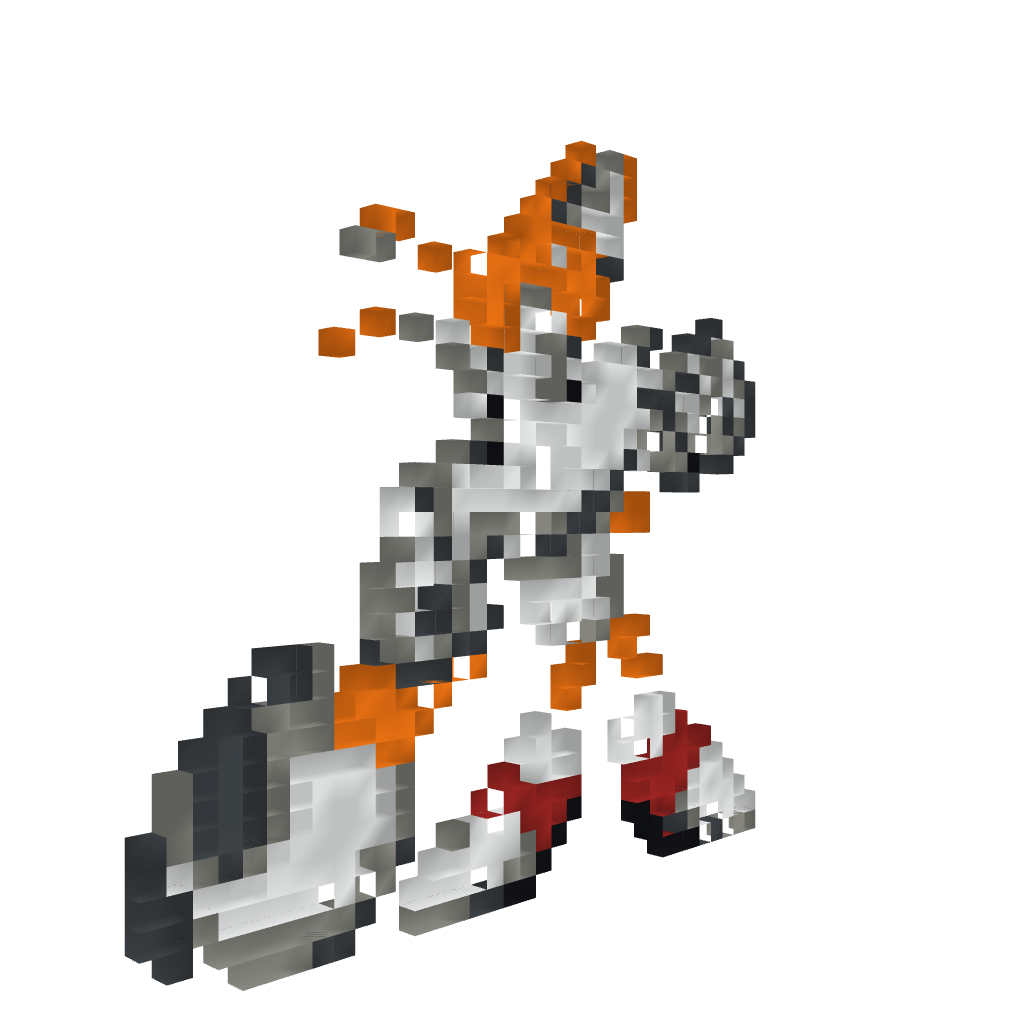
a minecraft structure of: Tails from Sonic 2